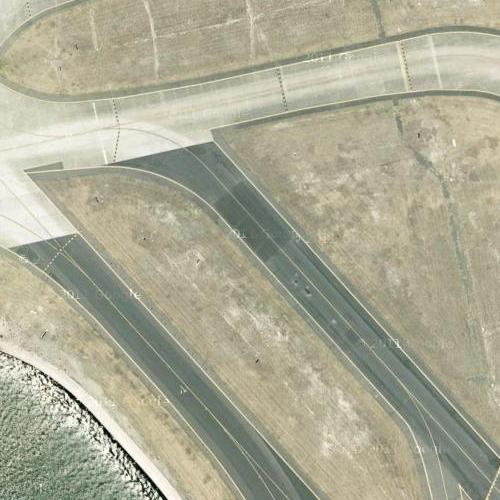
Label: sydney